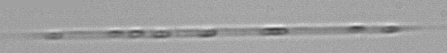
Label: Rhizosolenia